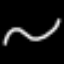
Label: squiggle